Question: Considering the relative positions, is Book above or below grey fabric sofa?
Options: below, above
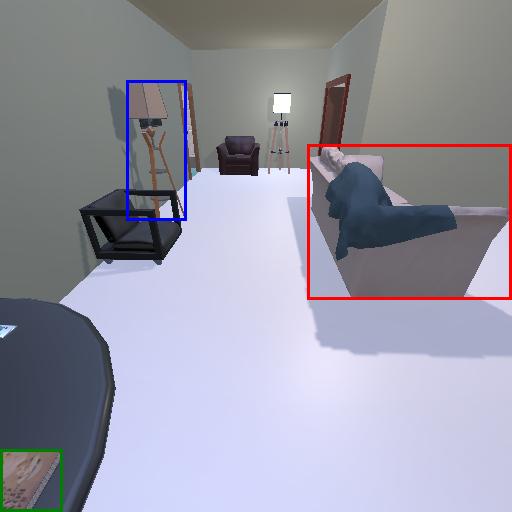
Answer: below